Brain MRI, modality: hrT2
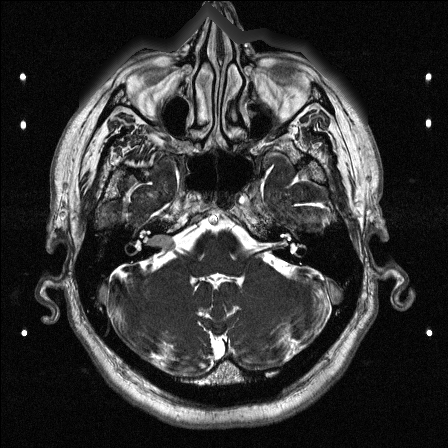